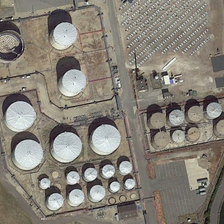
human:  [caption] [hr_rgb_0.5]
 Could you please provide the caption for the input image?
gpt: many storage tanks in different sizes are together .

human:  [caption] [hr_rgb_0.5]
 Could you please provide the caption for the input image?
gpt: many storage tanks in different sizes are together .

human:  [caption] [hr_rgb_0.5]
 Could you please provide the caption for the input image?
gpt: many storage tanks in different sizes are together .

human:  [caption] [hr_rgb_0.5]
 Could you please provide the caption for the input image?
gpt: many storage tanks in different sizes are together .

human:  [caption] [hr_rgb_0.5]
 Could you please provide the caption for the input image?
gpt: many storage tanks in different sizes are together .